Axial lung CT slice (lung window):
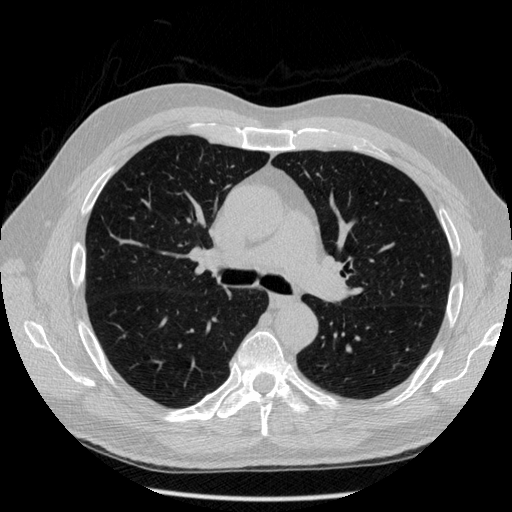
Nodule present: no